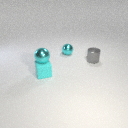
small cyan rubber cube to the left of small cyan metal sphere